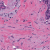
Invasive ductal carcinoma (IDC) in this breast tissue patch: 0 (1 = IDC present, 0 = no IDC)